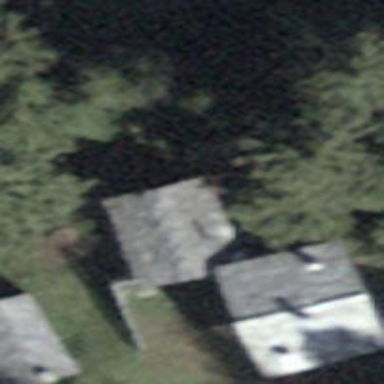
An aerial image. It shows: Simple house.